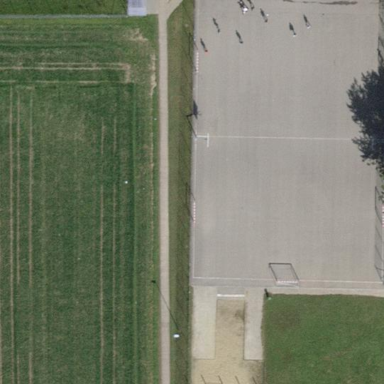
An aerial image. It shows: Sandy pitch used for basketball and soccer leisure activities.